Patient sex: F
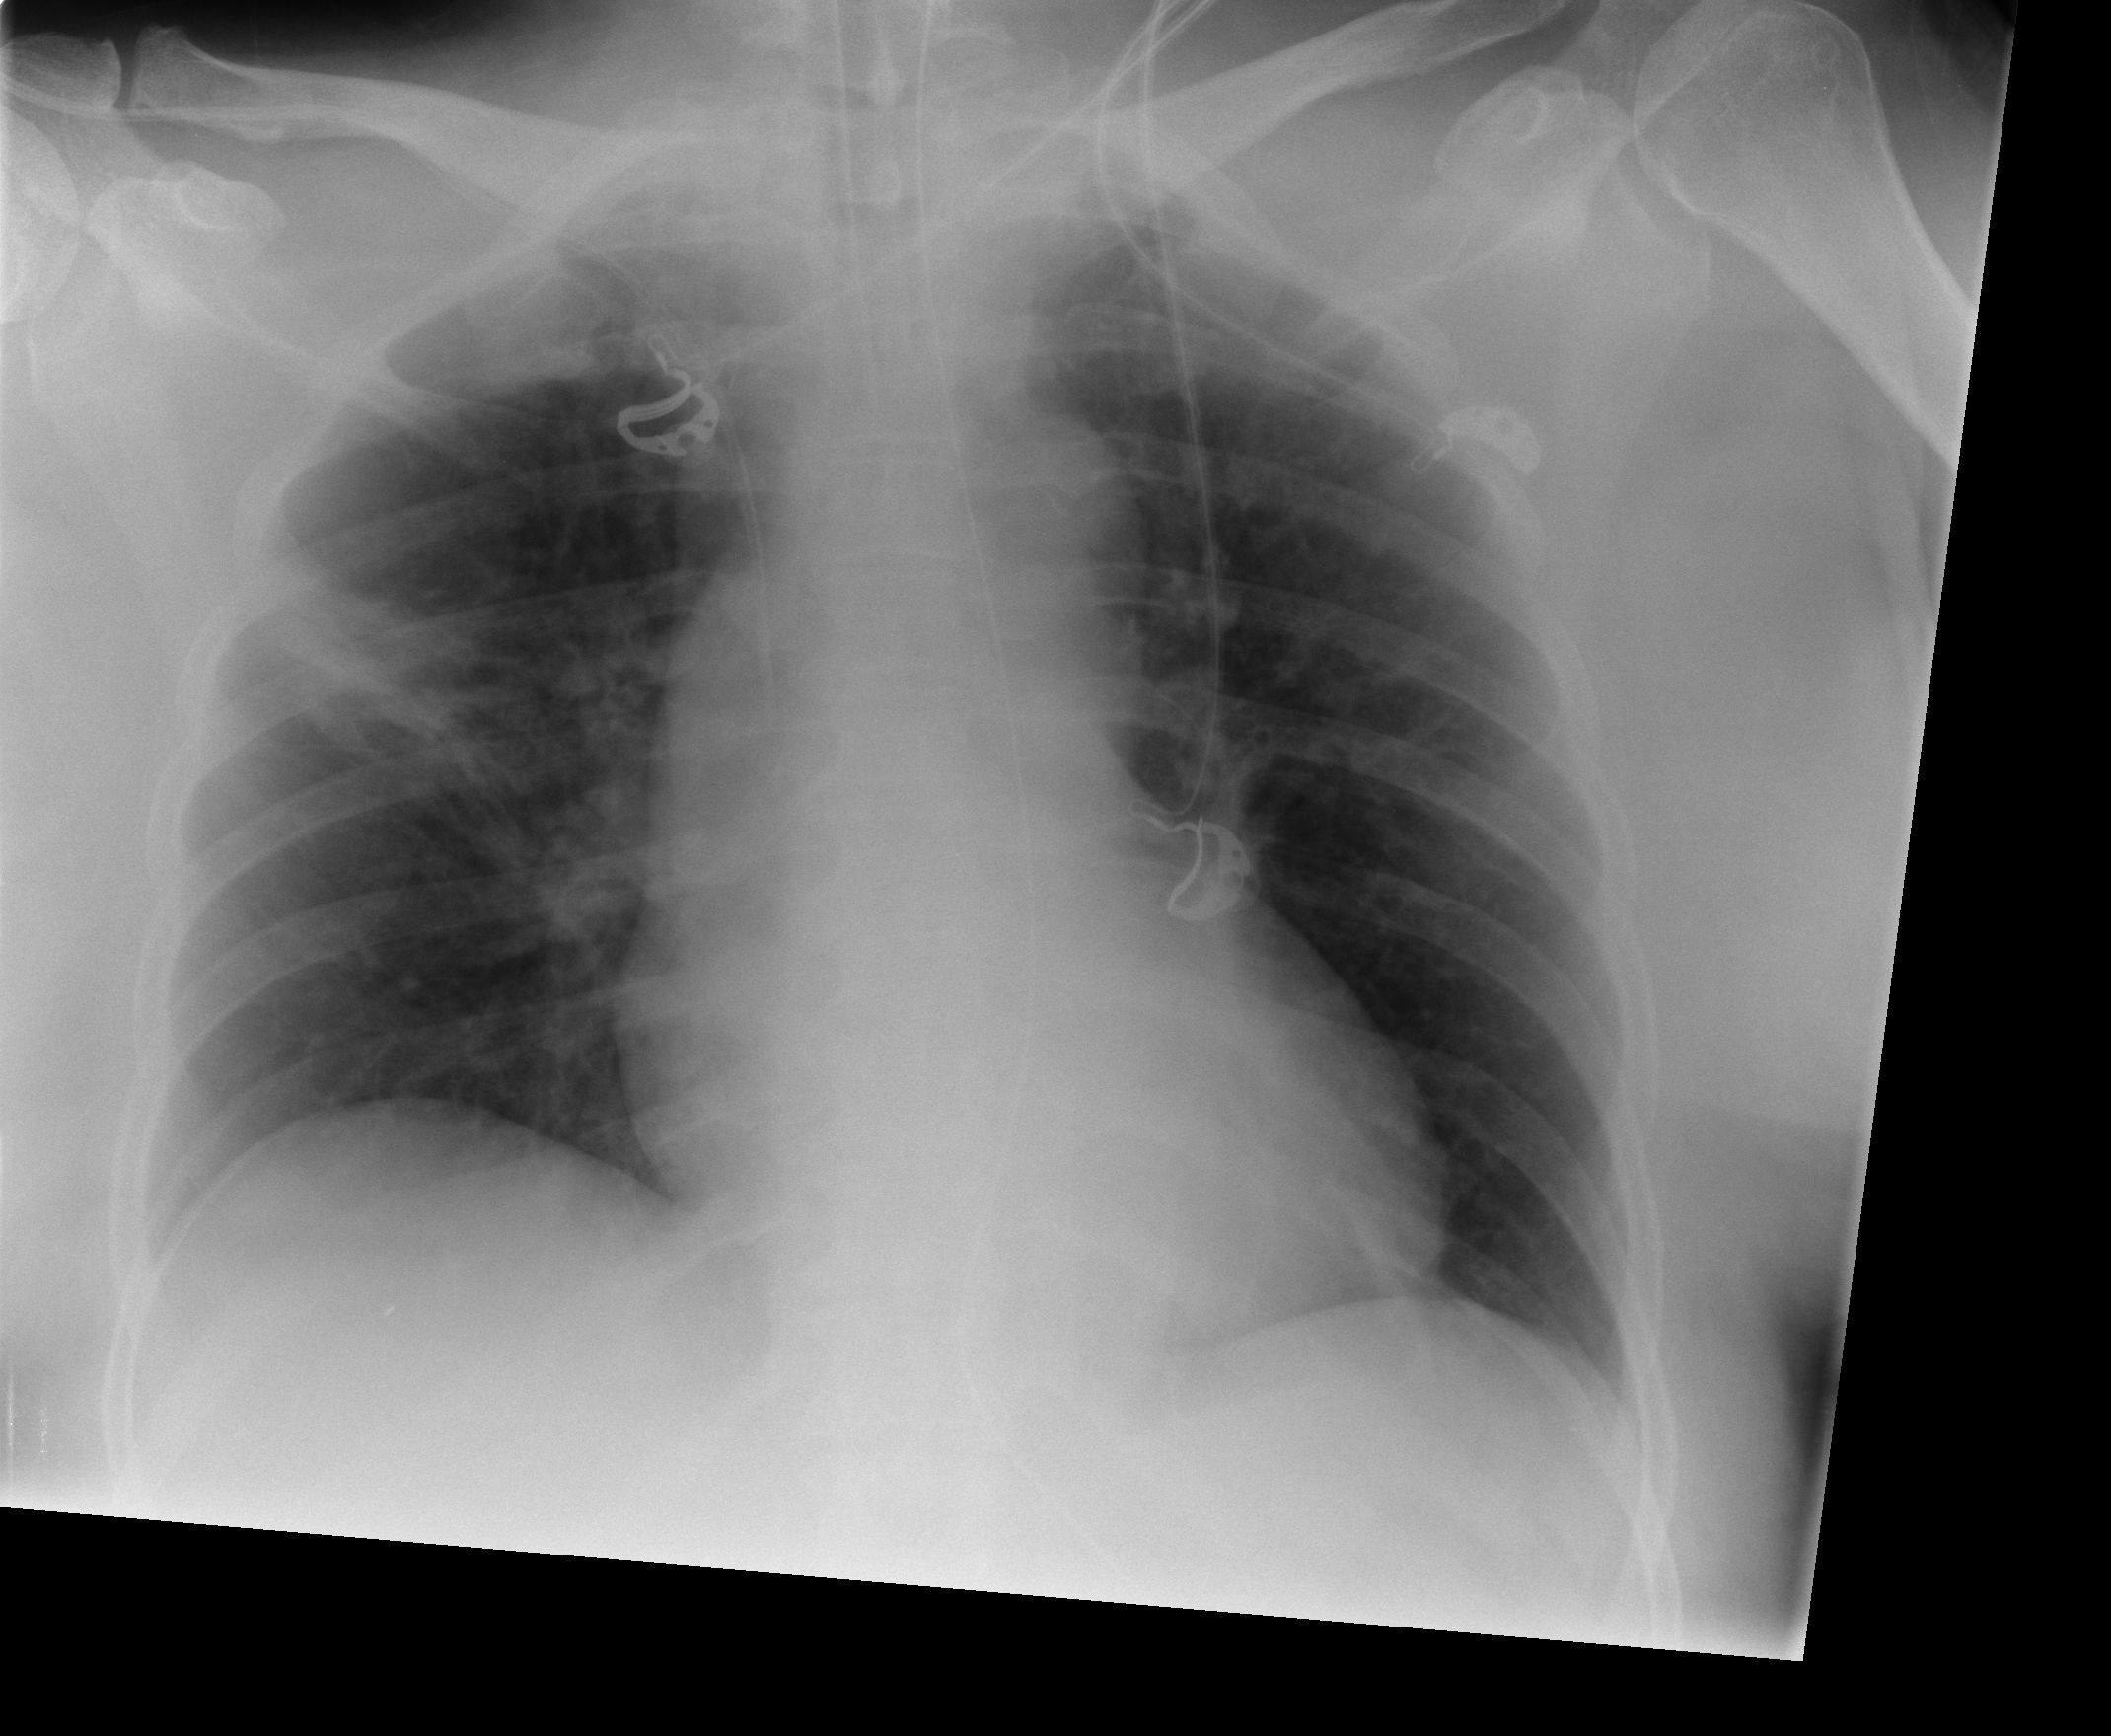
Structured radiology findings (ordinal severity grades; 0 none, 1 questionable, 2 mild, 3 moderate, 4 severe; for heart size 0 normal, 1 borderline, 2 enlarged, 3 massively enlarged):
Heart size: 0
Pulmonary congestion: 0
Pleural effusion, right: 0
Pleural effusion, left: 0
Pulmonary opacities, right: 2
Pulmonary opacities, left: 0
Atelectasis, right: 0
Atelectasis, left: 0